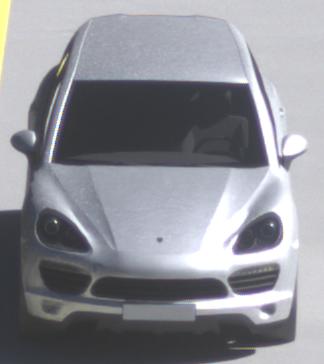
Make: Porsche
Model: Cayenne
Detailed model: Cayenne (958)
Model produced from: 2010/05
Model produced until: 2014/07
Doors: 5
Color: white
Road condition: dry road
Daytime: morning or afternoon
Contrast: high contrast